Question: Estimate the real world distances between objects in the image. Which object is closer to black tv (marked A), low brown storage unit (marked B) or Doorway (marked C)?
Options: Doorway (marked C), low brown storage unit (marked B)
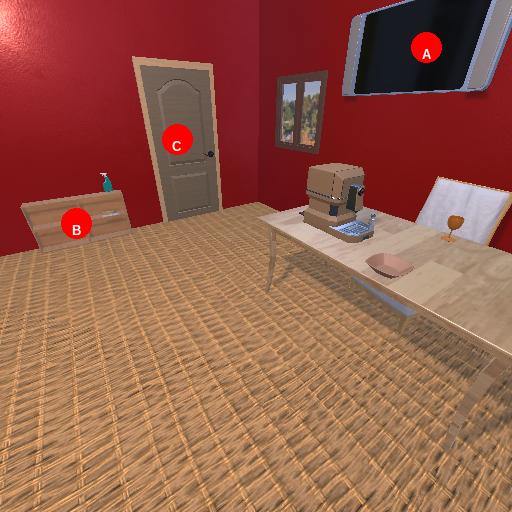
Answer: Doorway (marked C)